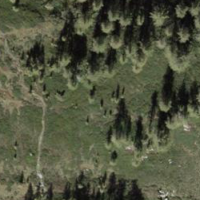
EUNIS habitat code: 26
Species observed at this site:
Pararge aegeria